Interaction volume radius: 10 \u00c5
Interaction volume height: 15 \u00c5
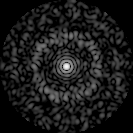
Disorder parameter: 0.8519